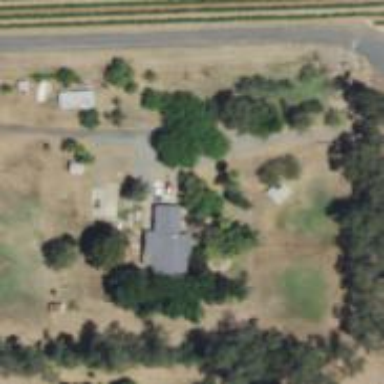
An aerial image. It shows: Driveway leading to service road.